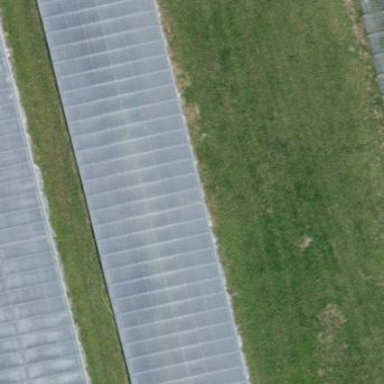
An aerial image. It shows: Greenhouse.